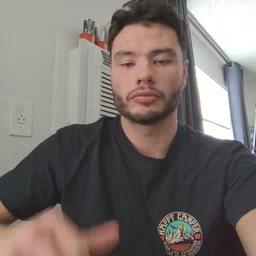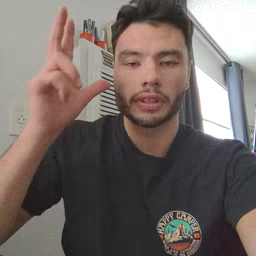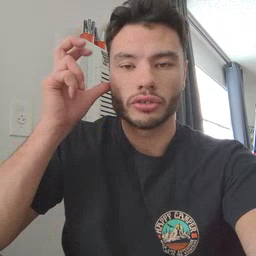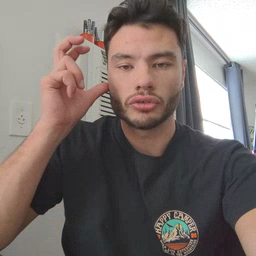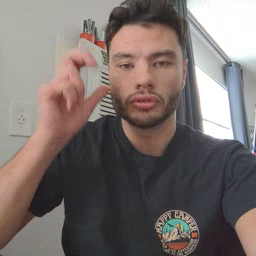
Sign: hear